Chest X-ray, AP view. Patient: 62 years old, sex F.
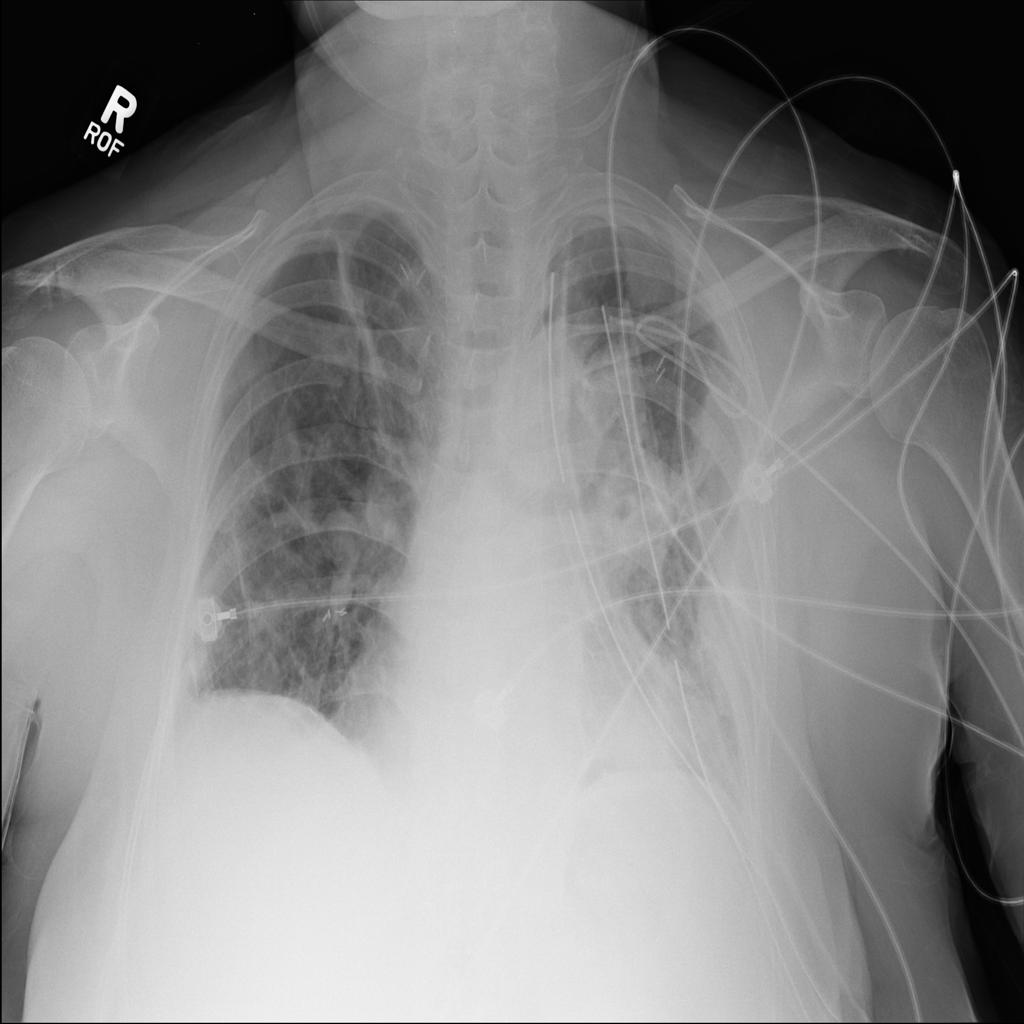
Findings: Mass, Pneumothorax